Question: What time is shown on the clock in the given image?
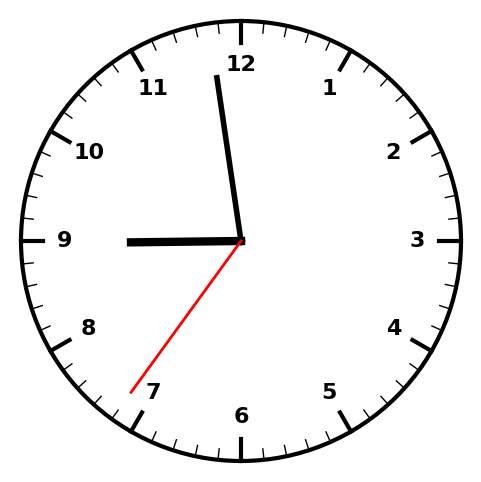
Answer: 08:58:36